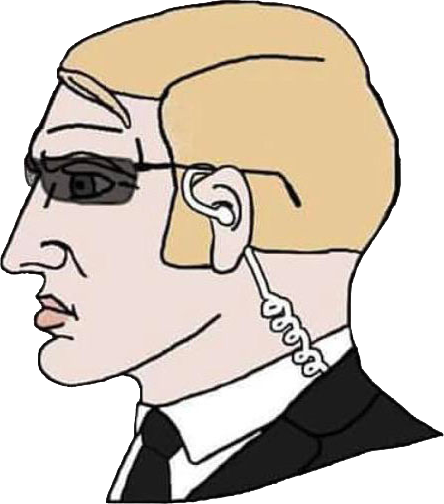
Label: 4_Yes_Chad